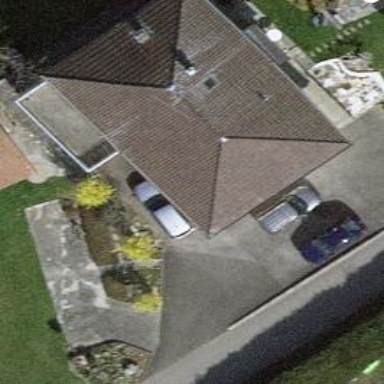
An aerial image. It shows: House with hipped roof.